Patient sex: M
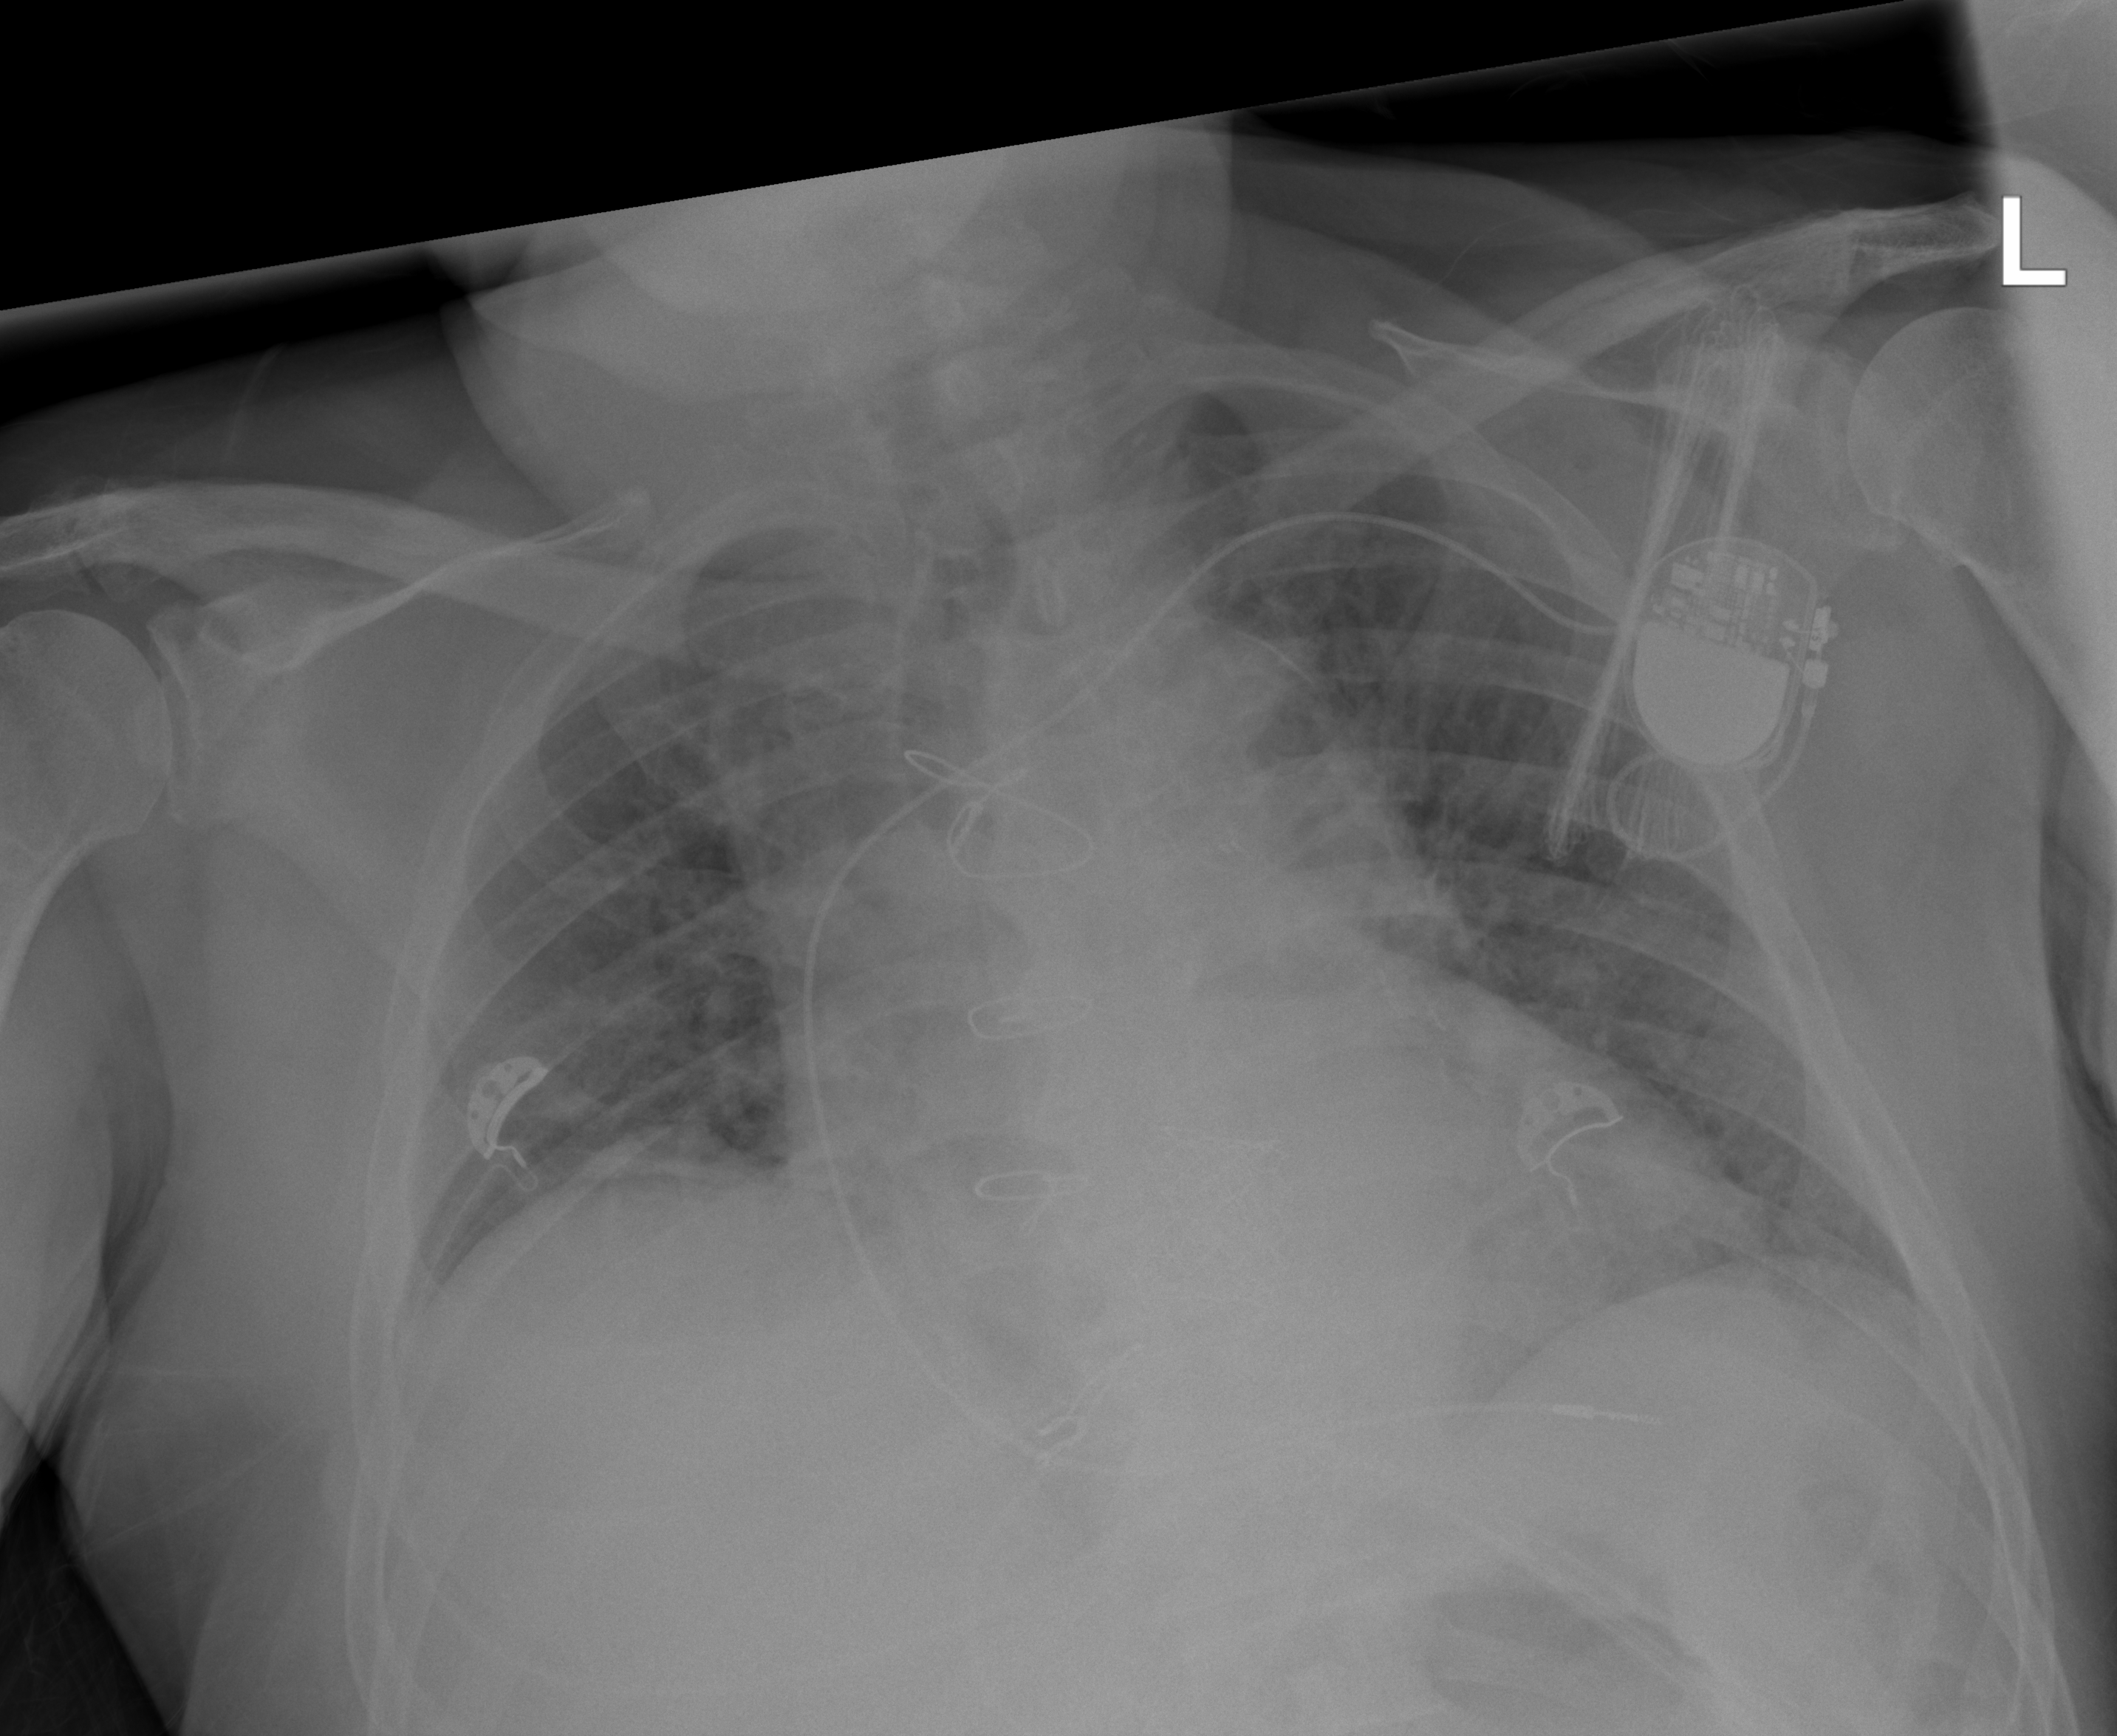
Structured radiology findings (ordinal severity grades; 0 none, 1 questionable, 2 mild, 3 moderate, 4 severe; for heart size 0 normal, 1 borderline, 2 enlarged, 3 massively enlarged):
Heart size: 2
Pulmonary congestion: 2
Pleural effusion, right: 0
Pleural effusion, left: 0
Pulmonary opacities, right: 2
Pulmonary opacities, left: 2
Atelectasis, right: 0
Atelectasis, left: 0